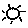
Label: sun